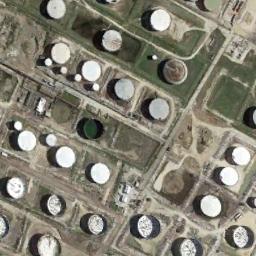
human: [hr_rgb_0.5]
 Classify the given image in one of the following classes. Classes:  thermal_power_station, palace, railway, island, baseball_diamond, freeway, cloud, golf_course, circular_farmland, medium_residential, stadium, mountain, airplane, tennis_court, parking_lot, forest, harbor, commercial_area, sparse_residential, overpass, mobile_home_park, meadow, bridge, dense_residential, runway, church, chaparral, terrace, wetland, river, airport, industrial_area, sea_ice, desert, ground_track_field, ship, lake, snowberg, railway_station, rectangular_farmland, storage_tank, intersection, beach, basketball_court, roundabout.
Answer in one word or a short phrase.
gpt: storage_tank